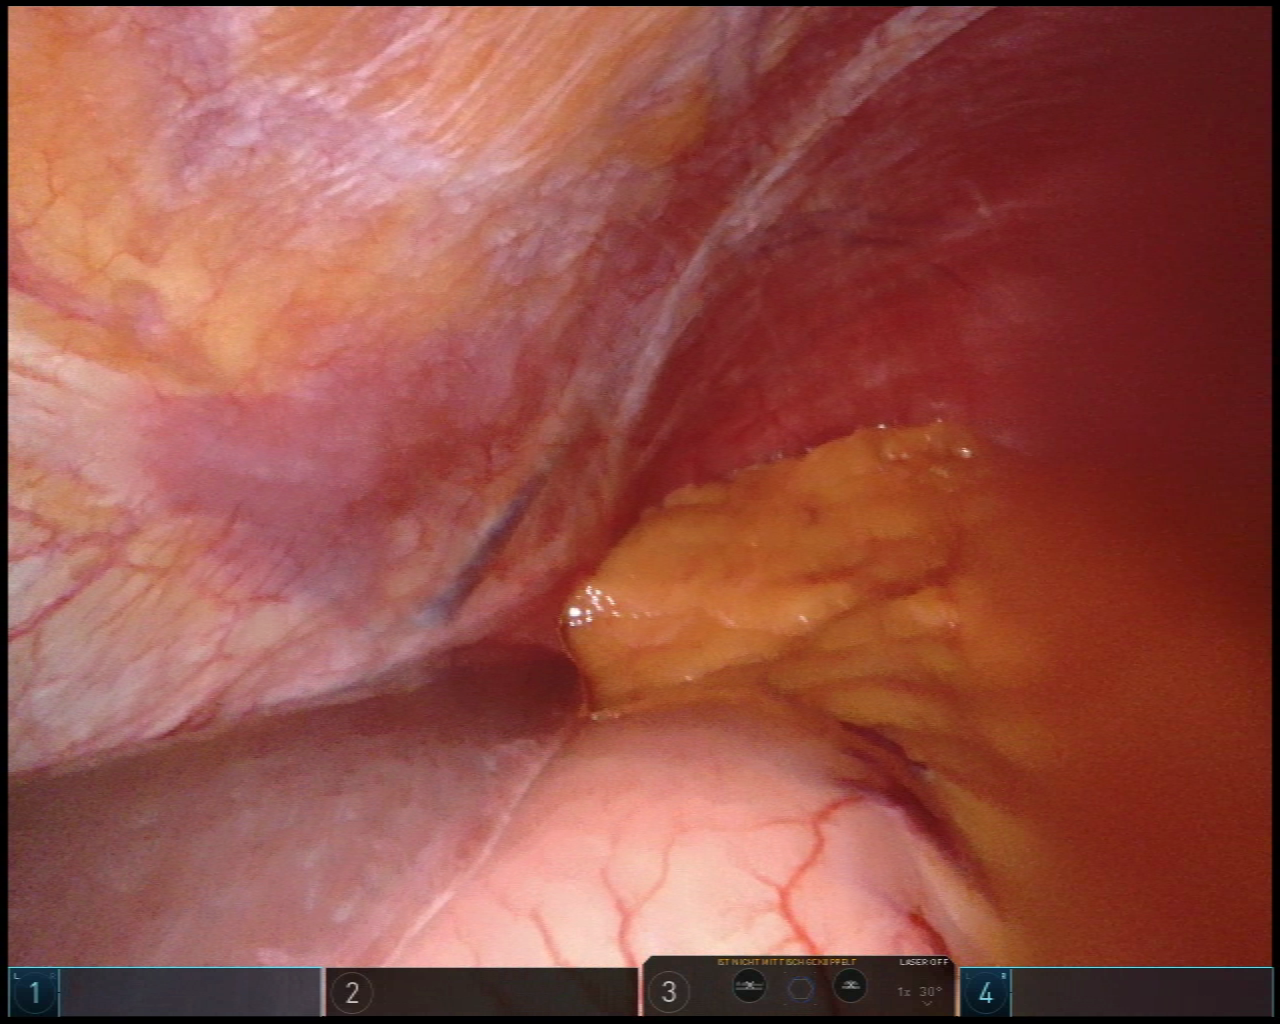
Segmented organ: liver
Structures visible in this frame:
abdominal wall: yes
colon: no
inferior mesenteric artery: no
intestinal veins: no
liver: yes
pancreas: no
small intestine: no
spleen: no
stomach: yes
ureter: no
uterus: no
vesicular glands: no